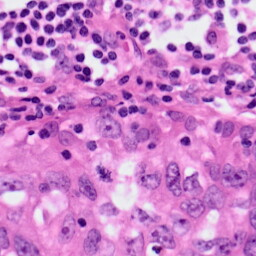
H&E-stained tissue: Lung